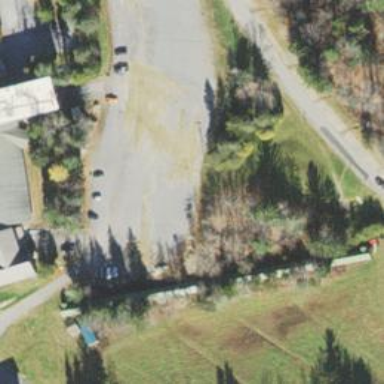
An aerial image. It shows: Unpaved parking area.